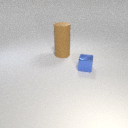
large brown rubber cylinder above large brown rubber cylinder